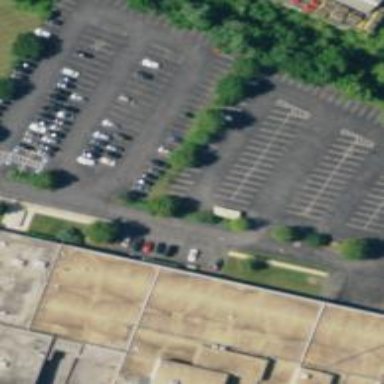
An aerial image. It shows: Asphalt surface.